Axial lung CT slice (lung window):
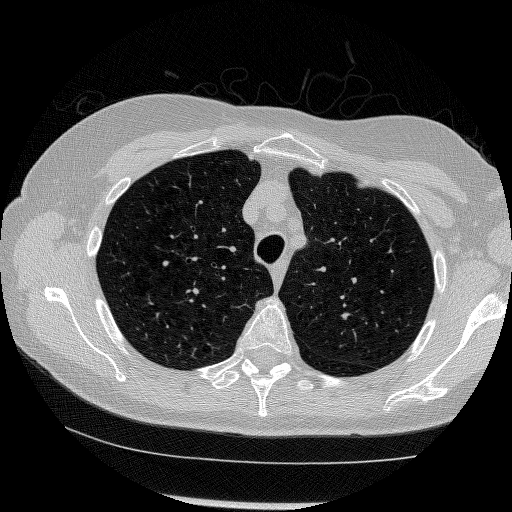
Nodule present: no